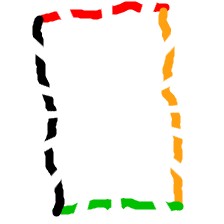
Shape: rectangle